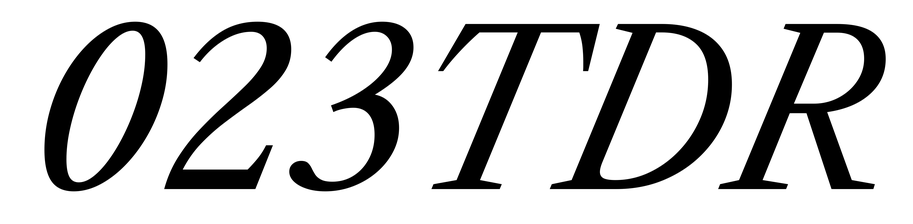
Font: LibreCaslonText-Italic_Italic